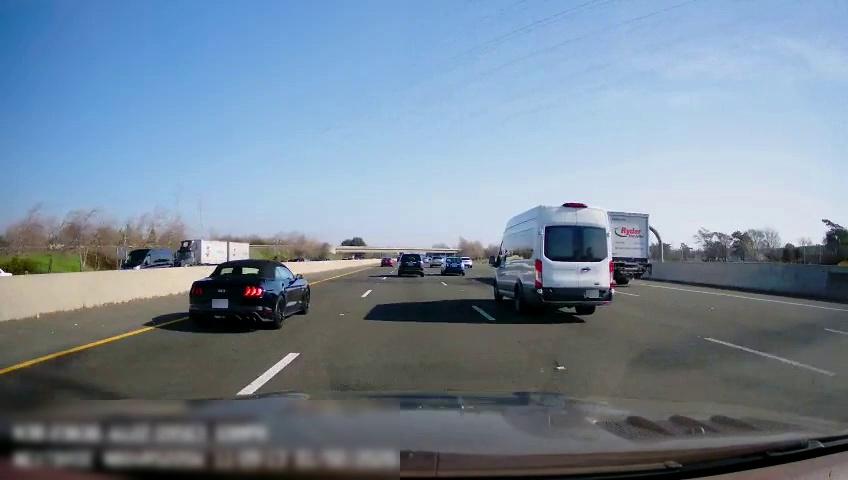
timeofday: Day
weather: Sunny
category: Drivable Space
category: Vehicles | Truck
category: Vehicles | Truck
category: Vehicles | SUV
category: Vehicles | Car
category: Vehicles | Van
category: Vehicles | SUV
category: Vehicles | Car
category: Vehicles | Car
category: Vehicles | Truck
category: Vehicles | Van
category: Vehicles | Car
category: Vehicles | Car
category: Vehicles | Car
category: Lanes | Alternate Lane
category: Lanes | Current Lane
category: Lanes | Current Lane
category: Lanes | Alternate Lane
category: Lanes | Alternate Lane
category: Lanes | Alternate Lane
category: Traffic | Signs